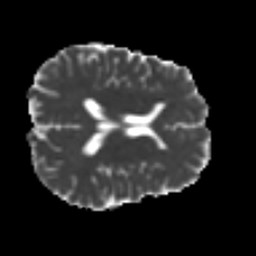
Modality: MD
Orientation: axial
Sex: male
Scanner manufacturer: ge
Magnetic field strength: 3 T
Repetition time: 7 s
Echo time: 0.08 s